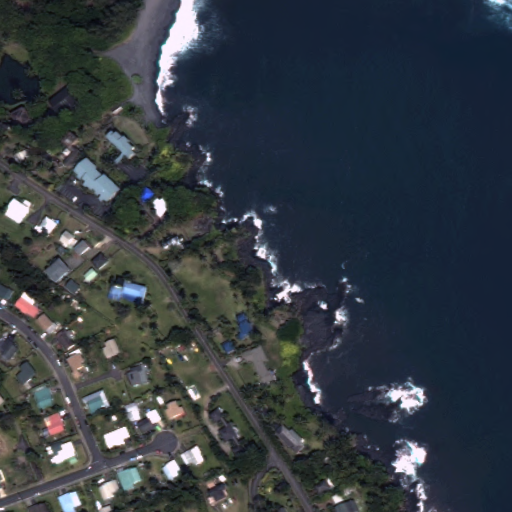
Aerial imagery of beach in Hawaii named Kapueokahi Beach containing only unknown